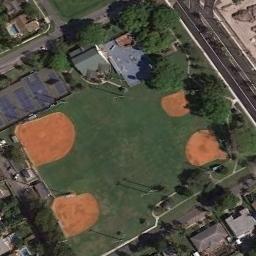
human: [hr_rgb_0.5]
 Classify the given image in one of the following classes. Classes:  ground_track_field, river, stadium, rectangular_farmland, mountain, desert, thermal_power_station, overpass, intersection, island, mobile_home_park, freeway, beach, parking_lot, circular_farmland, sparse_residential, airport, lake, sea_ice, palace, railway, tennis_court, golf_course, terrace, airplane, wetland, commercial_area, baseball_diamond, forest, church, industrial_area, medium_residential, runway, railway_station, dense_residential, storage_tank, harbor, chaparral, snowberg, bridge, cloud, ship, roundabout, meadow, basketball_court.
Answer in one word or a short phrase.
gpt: baseball_diamond